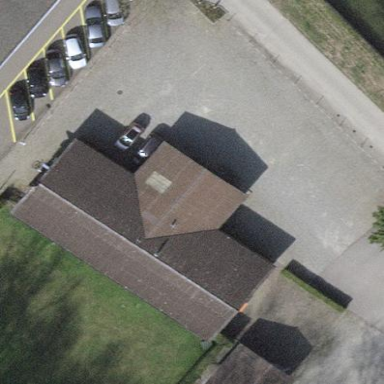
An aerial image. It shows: Shooting sport building.